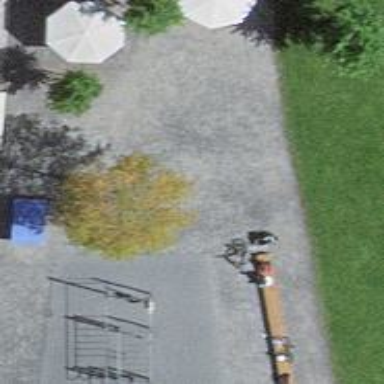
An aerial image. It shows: Playground area for leisure activities on the land.